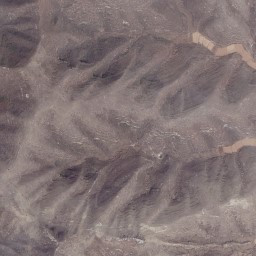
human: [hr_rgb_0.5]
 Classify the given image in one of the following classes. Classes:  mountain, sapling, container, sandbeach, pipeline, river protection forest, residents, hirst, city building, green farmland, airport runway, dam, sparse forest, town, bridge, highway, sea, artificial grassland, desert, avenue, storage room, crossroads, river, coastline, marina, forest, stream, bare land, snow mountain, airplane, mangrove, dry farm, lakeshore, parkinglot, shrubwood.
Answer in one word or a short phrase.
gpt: mountain